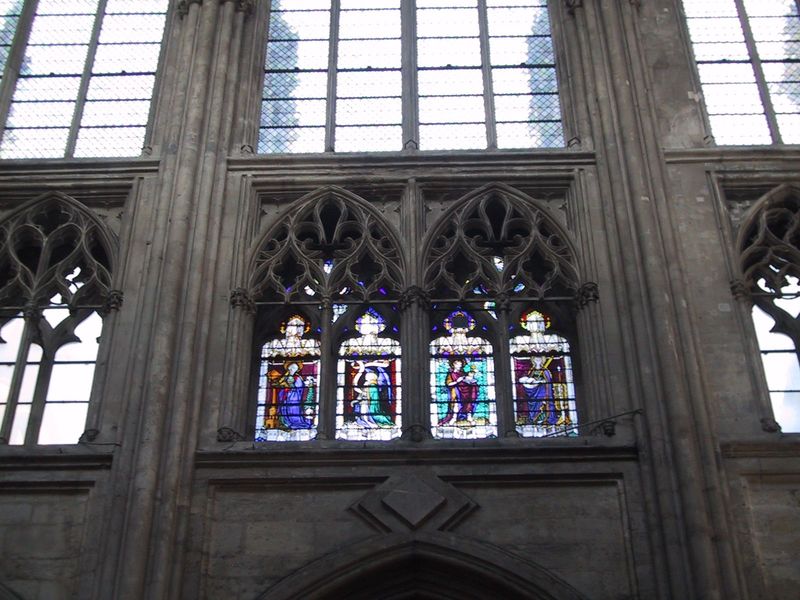
Titel: Kathedrale St. Gatien von Tours
Standort: Tours, Kathedrale St. Gatien (EU - F)
Schlagwörter: blau, bunt, fenster, glas, grau, pfeiler, säule, säulen, rot, malerei, wand, architektur, band, stein, innenraum, kirche, innen, gotik, engel, bogen, fotografie, eingang, dom, rippen, kathedrale, fisch, dienste, glasfenster, glasmalerei, spitzbogen, spitzbögen, heilige, maria, streben, masswerk, verkündigung, biforien, bleiverglasung, putzenfenster, pzuenfenster, buntglass